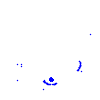
Particle: pion